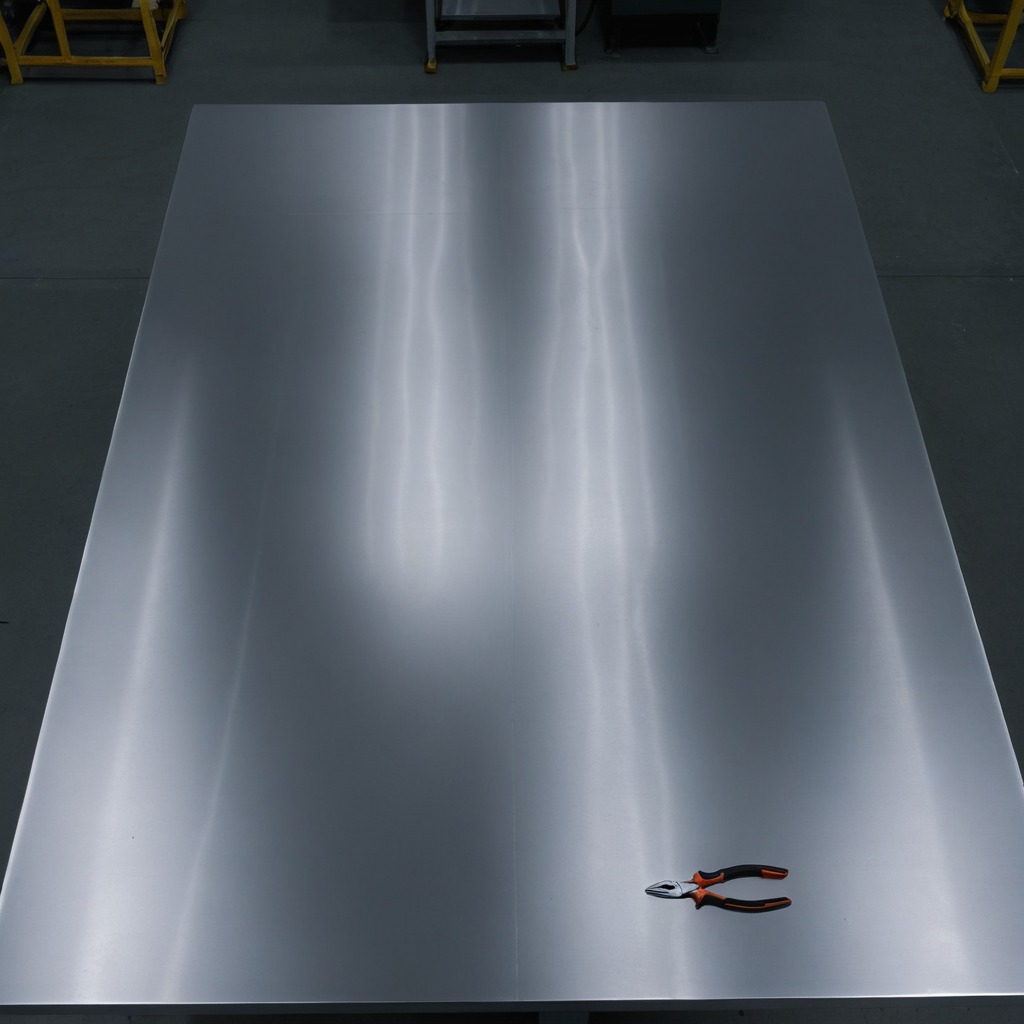
A plier is lying on the tabletop.